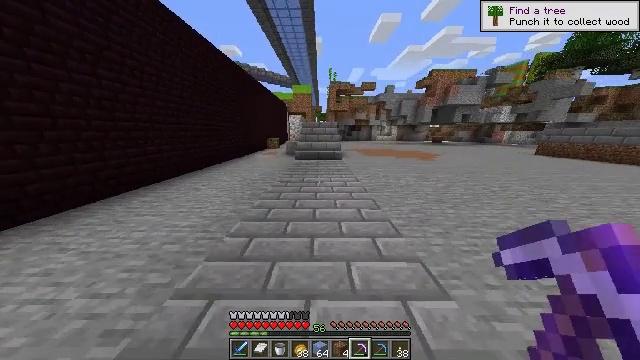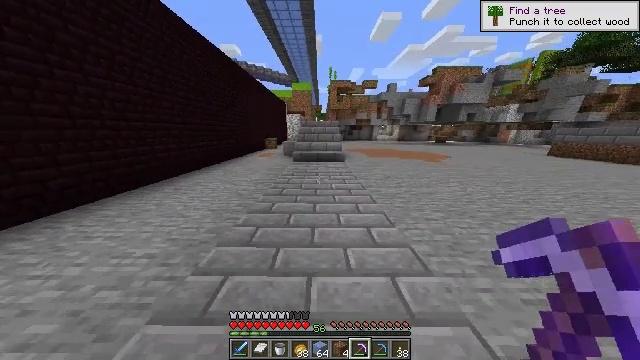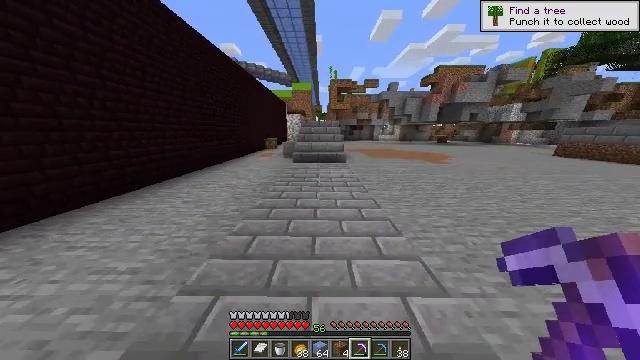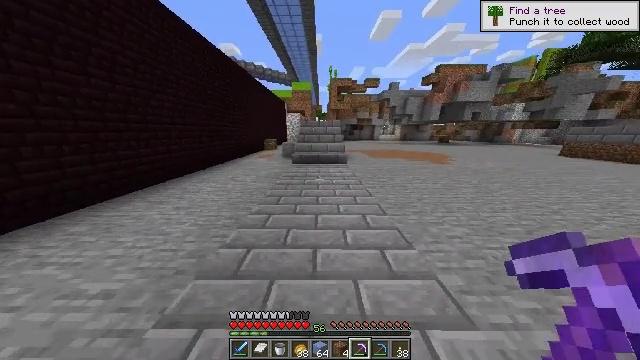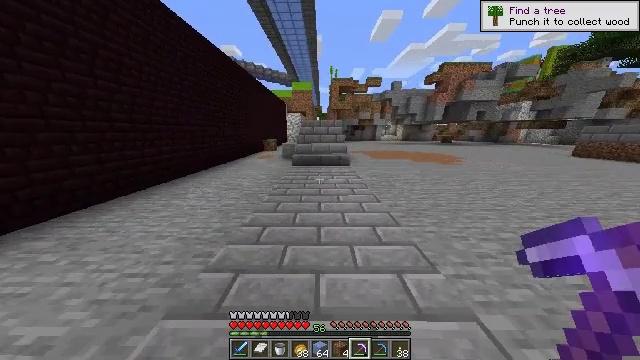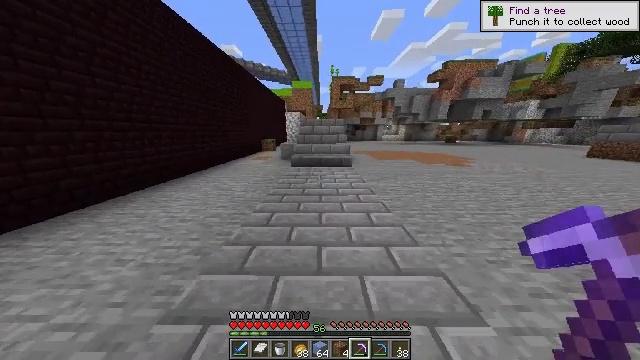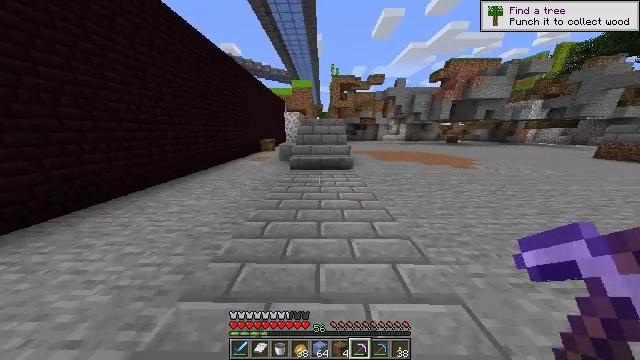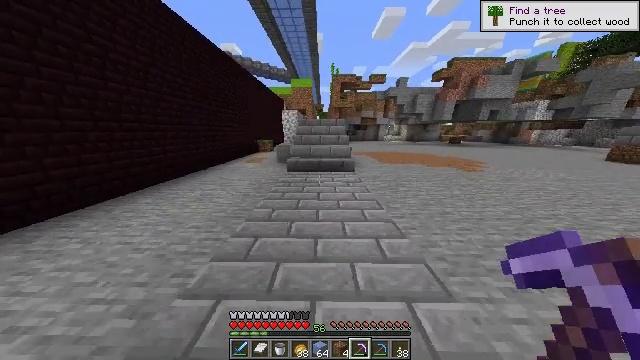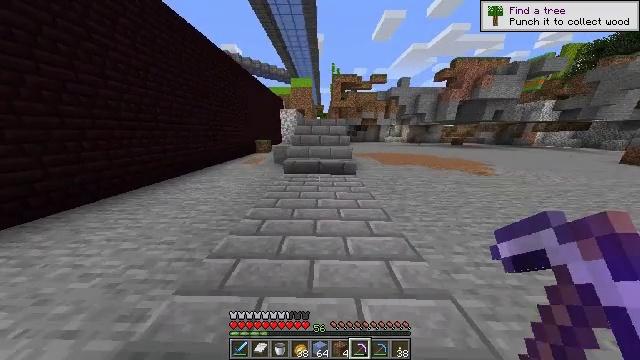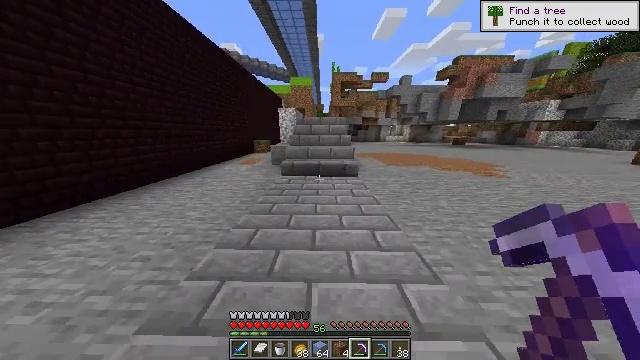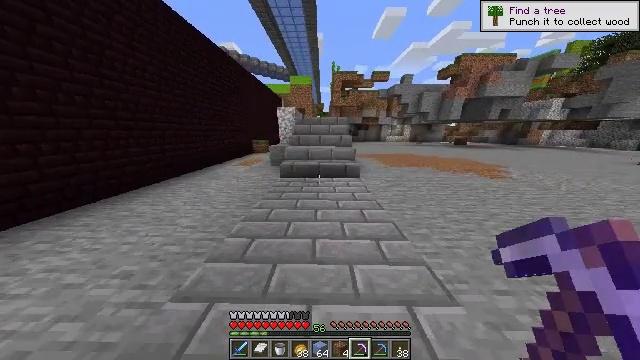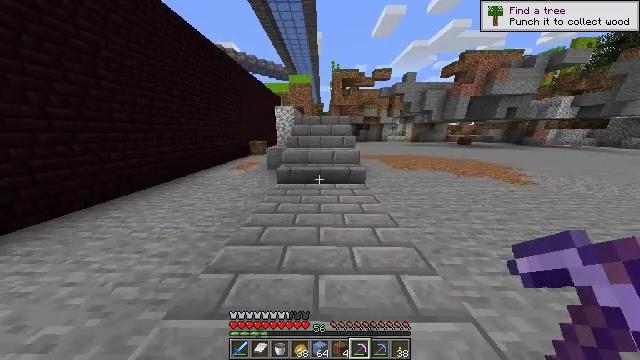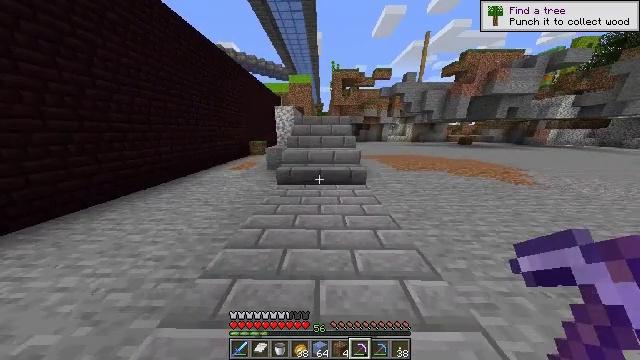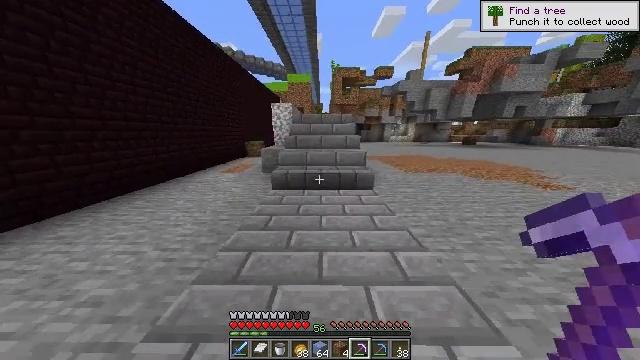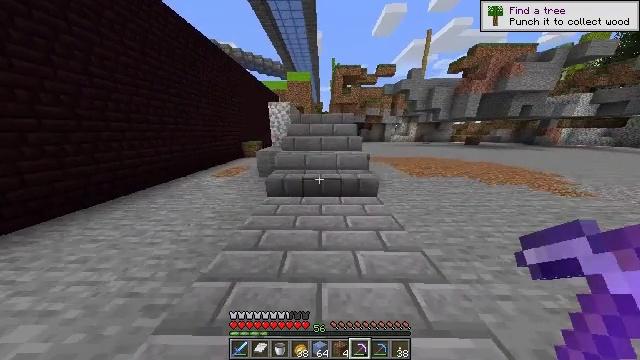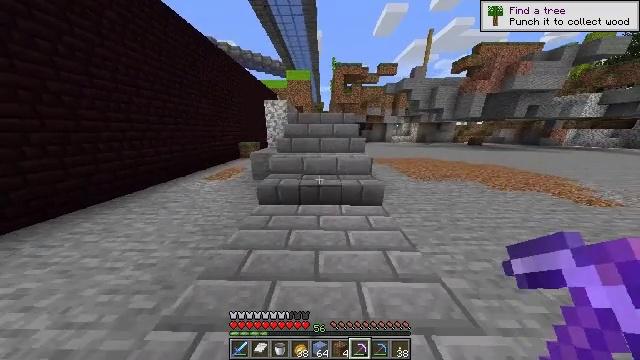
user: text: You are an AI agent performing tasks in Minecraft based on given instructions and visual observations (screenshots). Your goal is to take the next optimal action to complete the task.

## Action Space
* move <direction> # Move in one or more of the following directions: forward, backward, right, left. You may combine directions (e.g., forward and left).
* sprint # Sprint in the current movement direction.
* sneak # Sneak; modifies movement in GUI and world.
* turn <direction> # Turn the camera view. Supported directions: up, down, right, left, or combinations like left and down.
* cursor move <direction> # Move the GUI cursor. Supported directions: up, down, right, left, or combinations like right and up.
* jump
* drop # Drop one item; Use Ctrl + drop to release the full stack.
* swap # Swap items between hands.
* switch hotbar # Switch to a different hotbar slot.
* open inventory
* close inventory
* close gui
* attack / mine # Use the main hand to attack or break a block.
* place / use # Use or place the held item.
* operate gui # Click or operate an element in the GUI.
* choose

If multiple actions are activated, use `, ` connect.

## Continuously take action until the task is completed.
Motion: motion action
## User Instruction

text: Use ice blocks to craft packed ice in the crafting table.
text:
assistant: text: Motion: move forward
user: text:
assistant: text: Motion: move forward
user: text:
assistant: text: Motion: move forward
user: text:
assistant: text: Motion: move forward
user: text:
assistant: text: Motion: move forward
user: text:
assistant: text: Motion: move forward
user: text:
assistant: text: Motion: move forward
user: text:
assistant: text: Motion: move forward
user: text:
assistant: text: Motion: move forward
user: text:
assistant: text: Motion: move forward
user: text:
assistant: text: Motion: move forward
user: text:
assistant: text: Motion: move forward
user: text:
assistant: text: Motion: move forward
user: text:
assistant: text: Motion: move forward
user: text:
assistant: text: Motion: move forward
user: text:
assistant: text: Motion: move forward
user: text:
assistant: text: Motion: move forward
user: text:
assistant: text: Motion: move forward
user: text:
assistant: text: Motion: move forward
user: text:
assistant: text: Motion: move forward
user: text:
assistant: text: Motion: move forward
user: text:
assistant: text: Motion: move forward
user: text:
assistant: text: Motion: move forward
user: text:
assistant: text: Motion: move forward
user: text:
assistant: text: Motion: move forward
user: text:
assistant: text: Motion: move forward
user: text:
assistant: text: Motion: move forward
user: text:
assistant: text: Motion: move forward
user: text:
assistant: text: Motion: move forward
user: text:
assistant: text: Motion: move forward